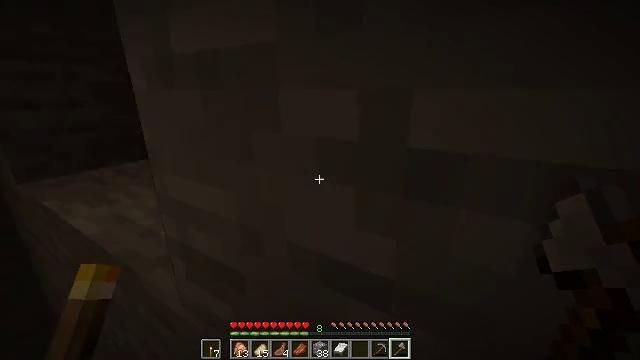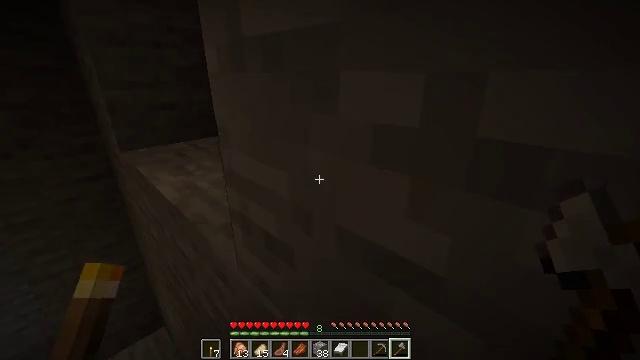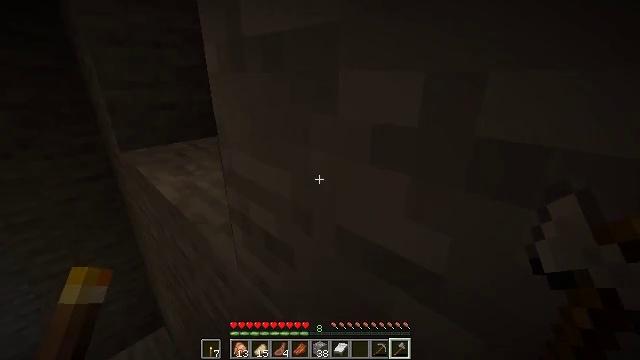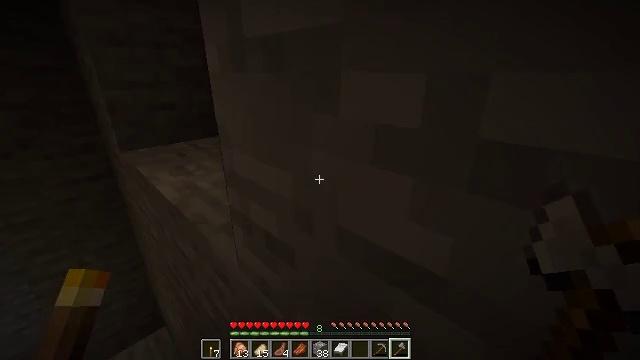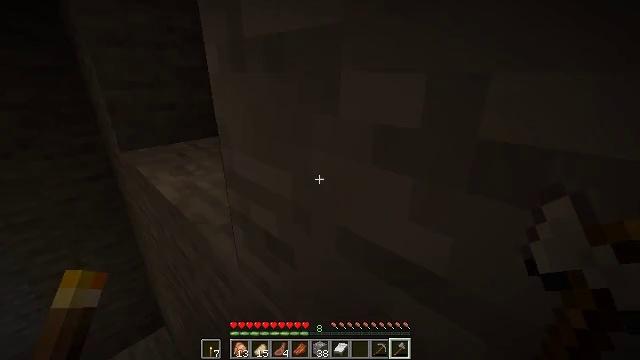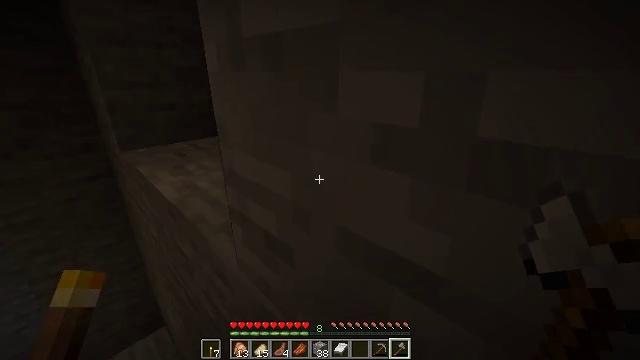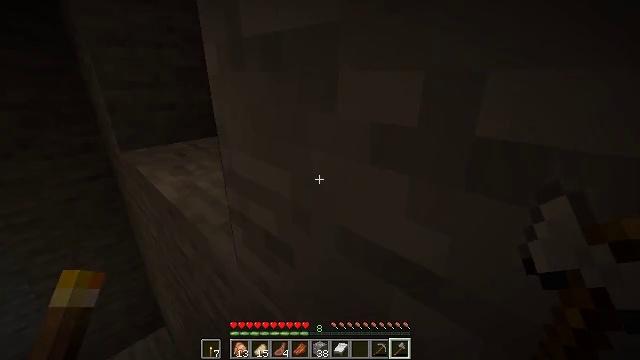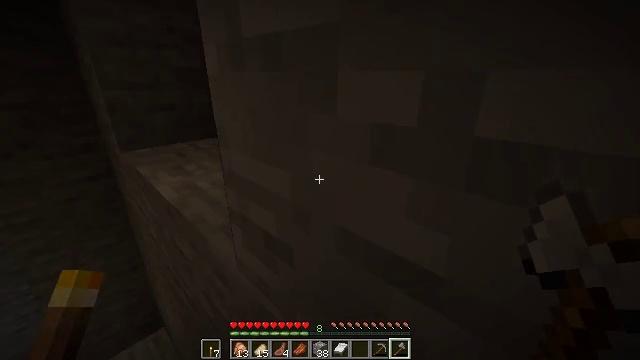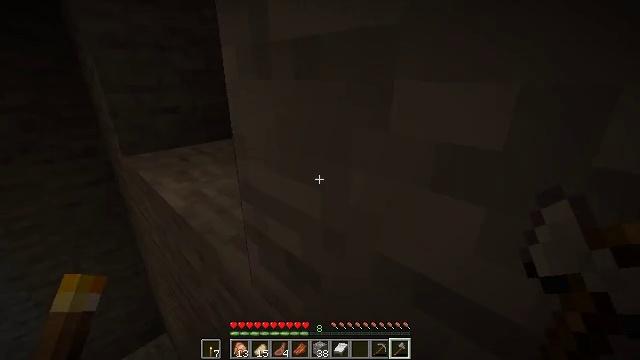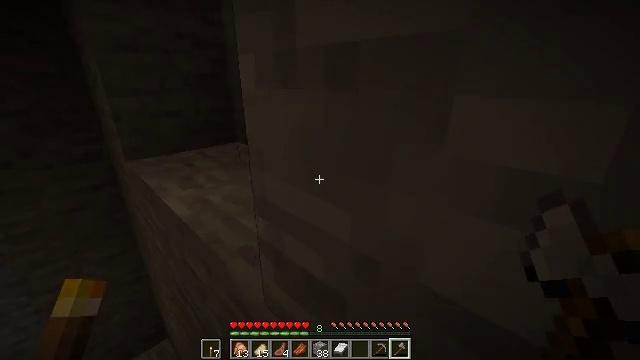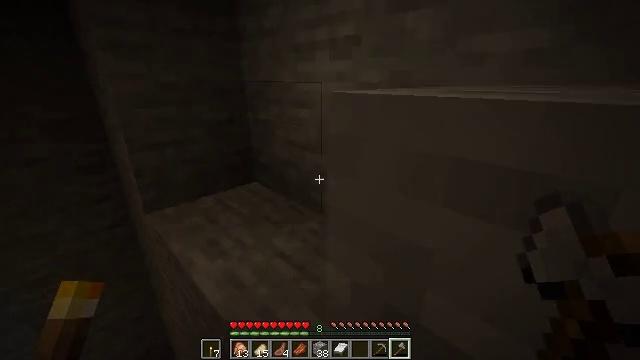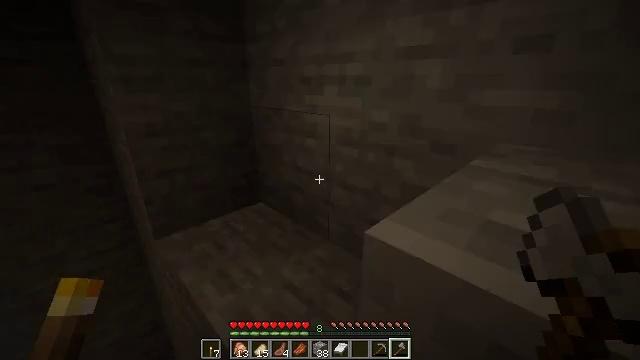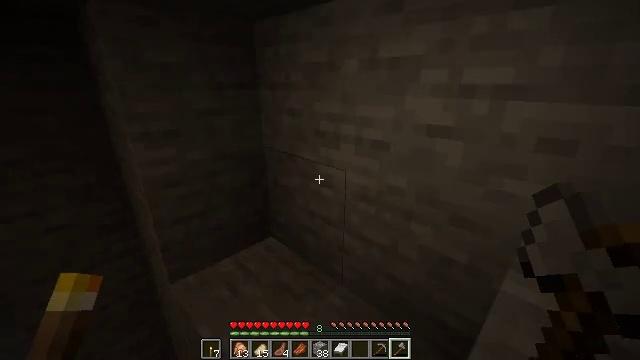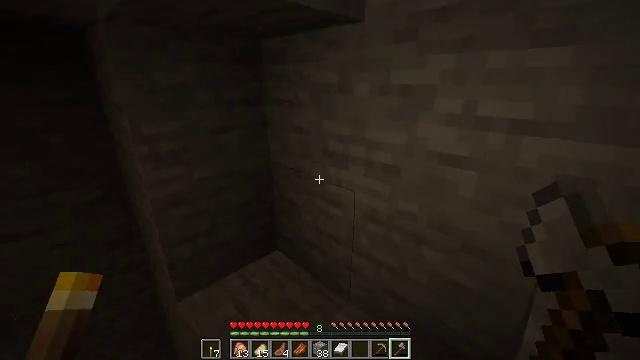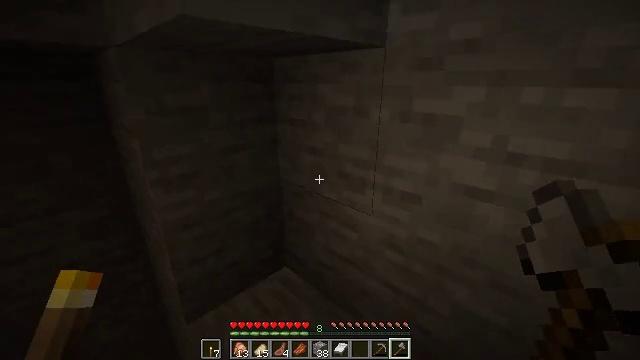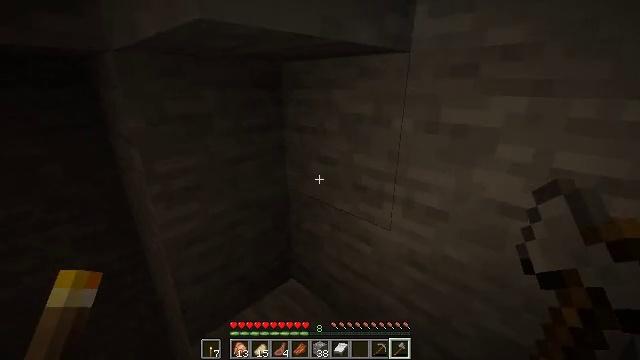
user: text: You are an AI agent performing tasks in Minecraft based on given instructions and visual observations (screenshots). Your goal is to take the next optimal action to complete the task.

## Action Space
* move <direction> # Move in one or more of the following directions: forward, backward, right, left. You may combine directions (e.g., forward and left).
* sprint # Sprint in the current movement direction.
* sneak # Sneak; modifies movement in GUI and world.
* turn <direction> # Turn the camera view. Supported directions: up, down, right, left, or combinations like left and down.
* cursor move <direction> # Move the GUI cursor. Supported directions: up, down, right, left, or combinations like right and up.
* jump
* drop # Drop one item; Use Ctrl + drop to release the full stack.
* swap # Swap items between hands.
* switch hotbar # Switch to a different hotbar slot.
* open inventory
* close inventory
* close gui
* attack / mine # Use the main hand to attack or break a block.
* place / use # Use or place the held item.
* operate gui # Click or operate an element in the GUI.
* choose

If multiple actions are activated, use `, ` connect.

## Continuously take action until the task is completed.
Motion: motion action
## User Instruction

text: Drop a cooked mutton.
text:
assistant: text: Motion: move forward and move right, turn left and down
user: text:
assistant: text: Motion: move forward and move right
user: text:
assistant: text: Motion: move right
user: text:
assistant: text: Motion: no_op
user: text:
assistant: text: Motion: no_op
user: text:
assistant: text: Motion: no_op
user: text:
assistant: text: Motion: no_op
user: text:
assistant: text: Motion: move forward and move left
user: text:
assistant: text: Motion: move forward and move left
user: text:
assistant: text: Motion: move forward and move left, jump
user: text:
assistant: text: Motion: move forward and move left, jump
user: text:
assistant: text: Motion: move forward, jump
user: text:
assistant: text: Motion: move forward, jump
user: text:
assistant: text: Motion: move forward, jump
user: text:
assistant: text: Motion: move forward, jump
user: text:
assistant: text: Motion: move forward and move right, turn right
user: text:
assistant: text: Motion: move forward and move right, turn right
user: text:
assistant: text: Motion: move forward and move right, turn right
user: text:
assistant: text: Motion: move forward and move right, turn right and down
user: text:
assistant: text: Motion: move forward and move right, turn right and down
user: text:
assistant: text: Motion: move forward and move right, turn right and down
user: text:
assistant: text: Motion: move forward, turn right and down
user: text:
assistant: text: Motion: move forward, turn right
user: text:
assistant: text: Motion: move forward, turn right and up
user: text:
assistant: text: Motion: move forward, turn right and up
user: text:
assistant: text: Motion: move forward, turn right and up
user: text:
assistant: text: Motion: move forward, turn right and up
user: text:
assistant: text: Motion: move forward, turn right and up
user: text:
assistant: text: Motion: turn right and up
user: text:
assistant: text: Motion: no_op